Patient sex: F
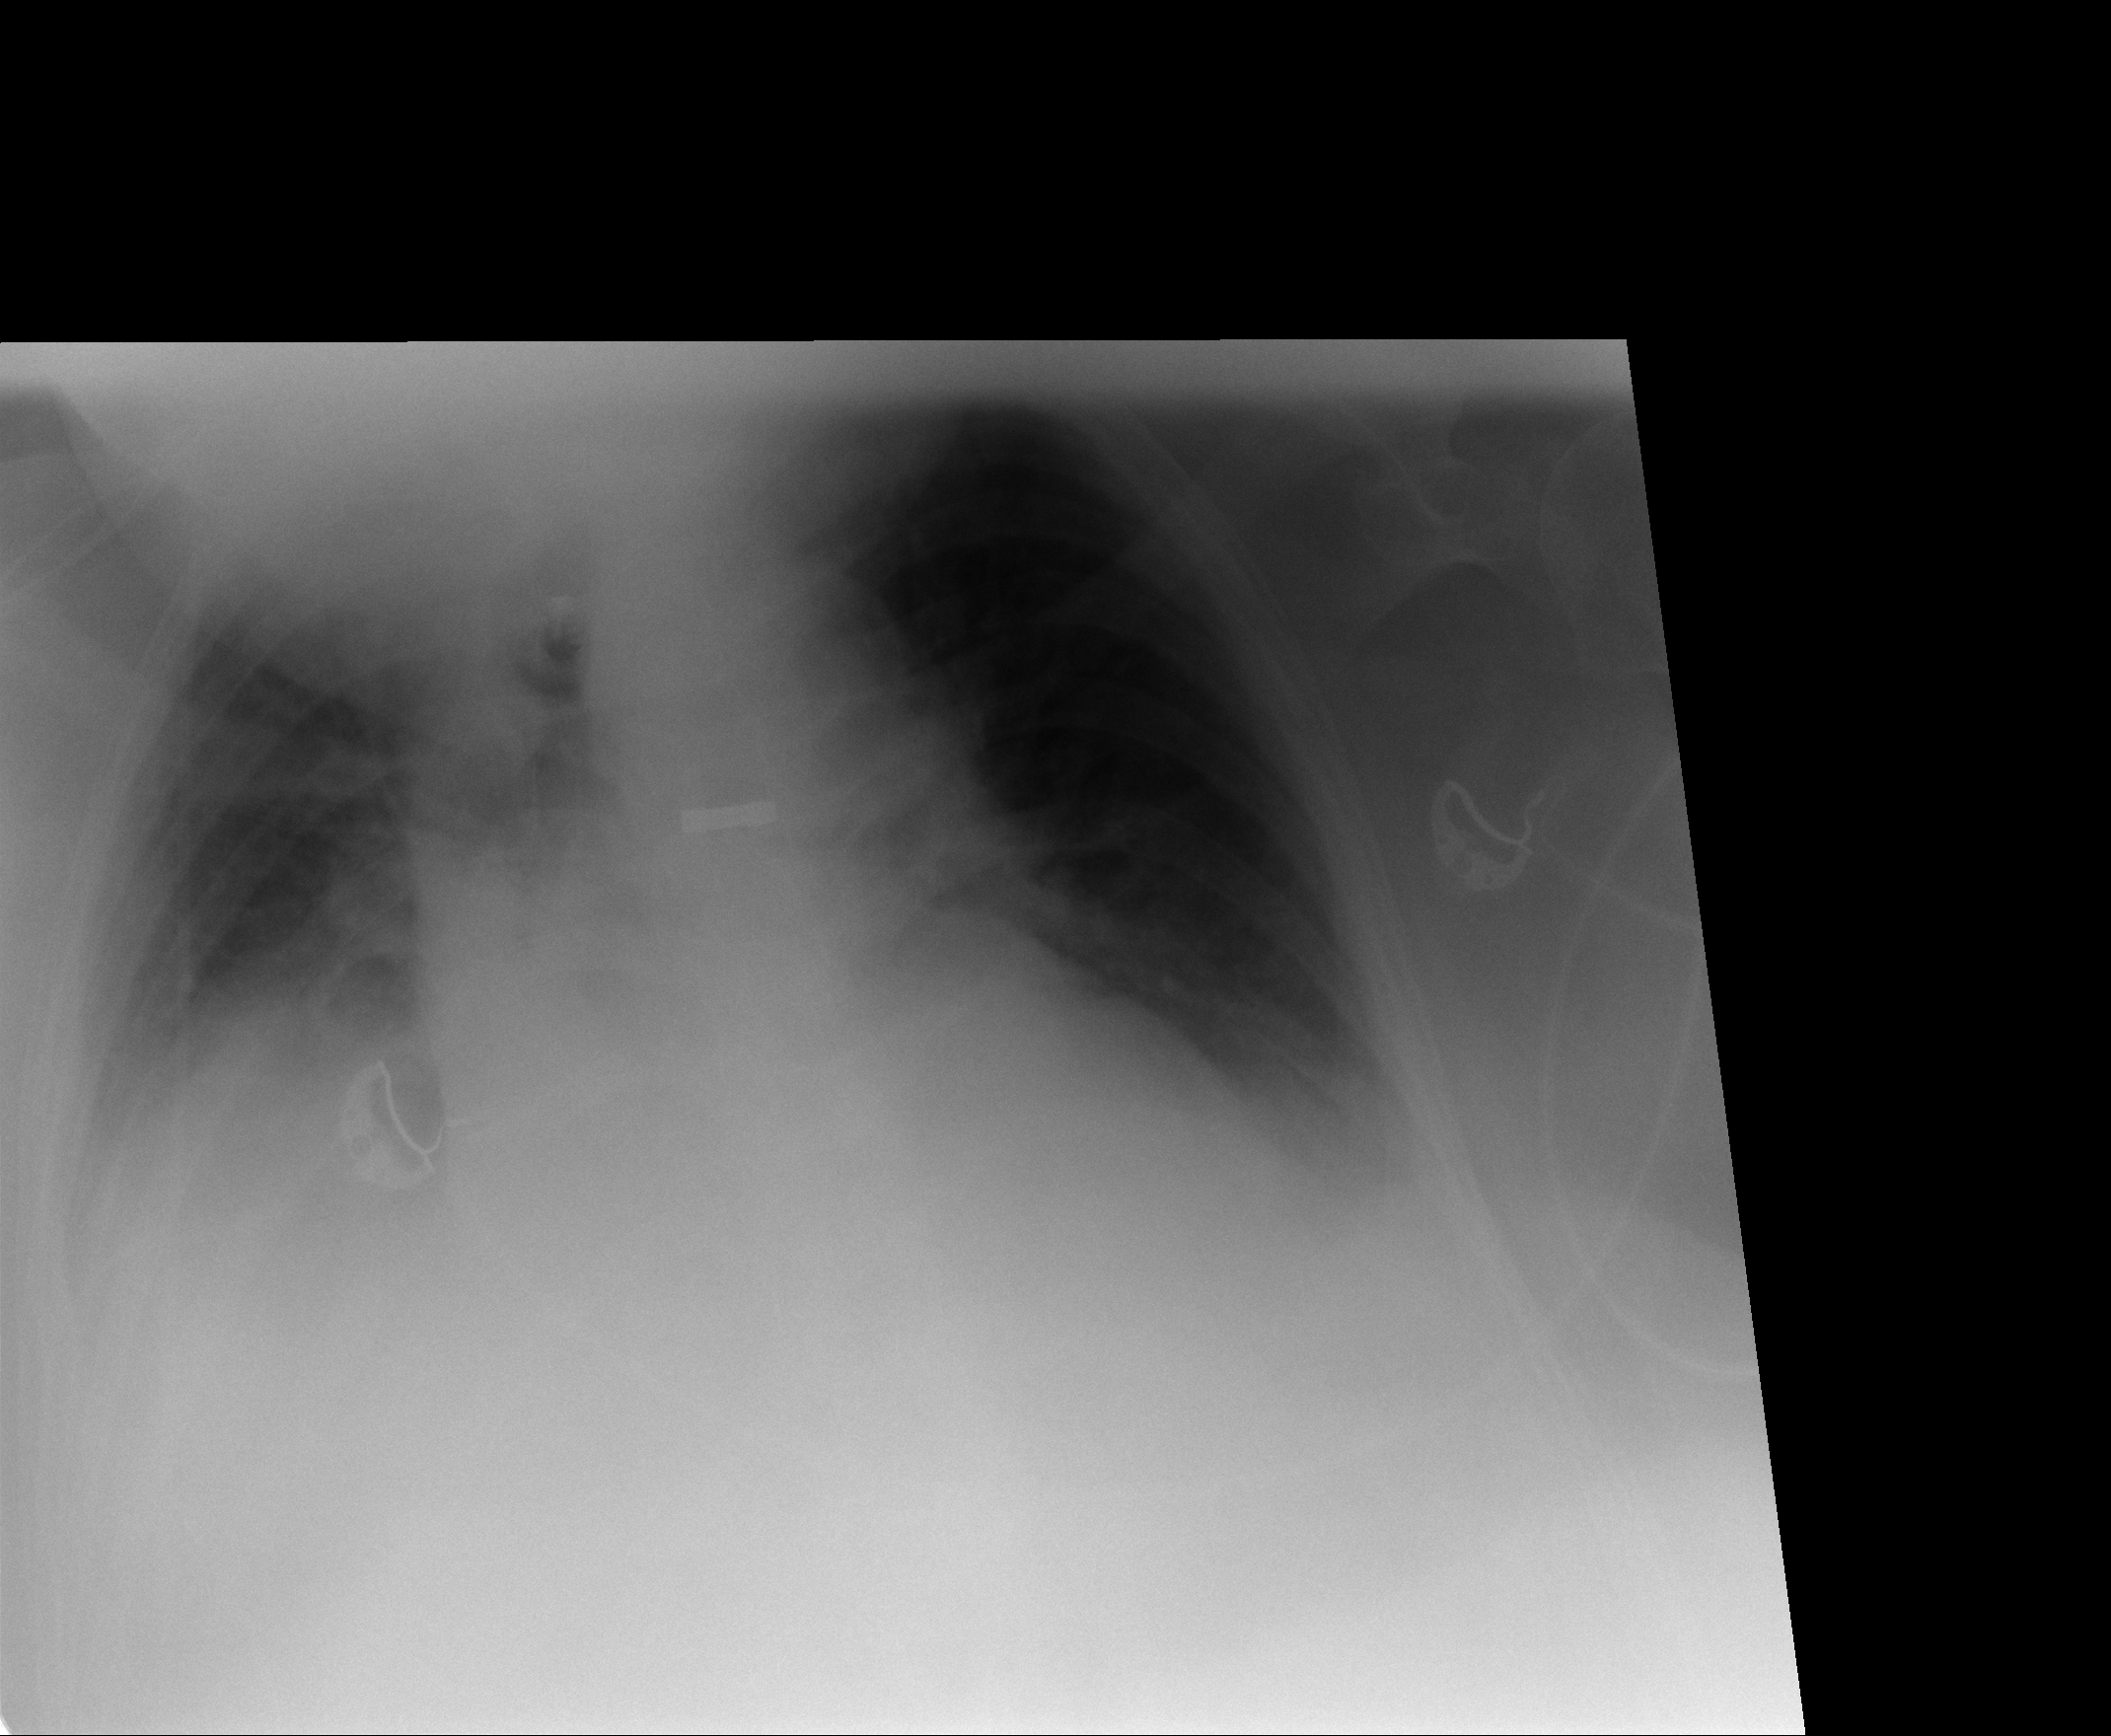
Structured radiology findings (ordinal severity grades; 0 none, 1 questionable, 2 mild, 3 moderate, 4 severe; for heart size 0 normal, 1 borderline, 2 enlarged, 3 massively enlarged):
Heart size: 2
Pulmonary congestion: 2
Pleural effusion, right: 2
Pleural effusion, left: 1
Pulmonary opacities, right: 1
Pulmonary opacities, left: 0
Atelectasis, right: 2
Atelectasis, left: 2